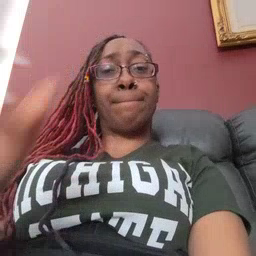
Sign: up